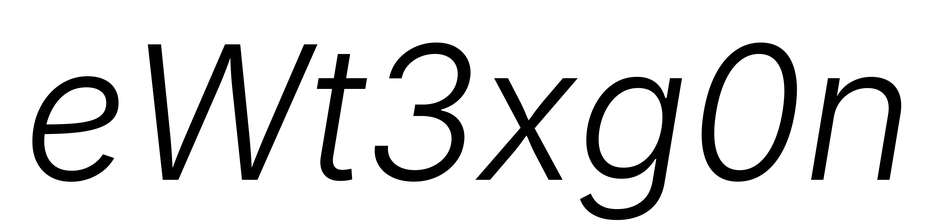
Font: Inter-Italic_Light_Italic